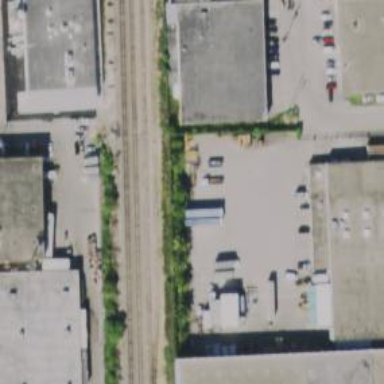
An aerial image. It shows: Railway siding with rails.